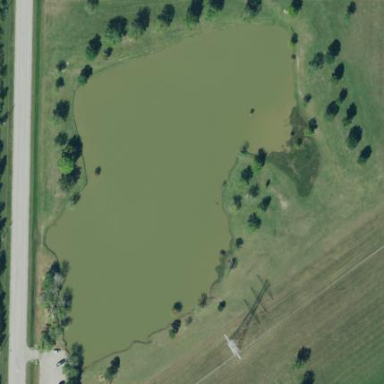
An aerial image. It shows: Retention basin containing natural water.